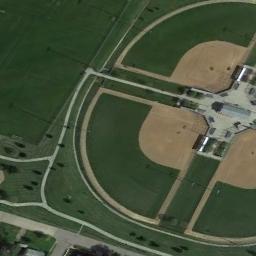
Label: baseball_diamond